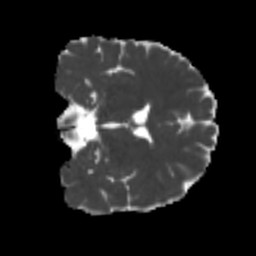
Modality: MD
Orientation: coronal
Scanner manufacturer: siemens
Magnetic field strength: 3 T
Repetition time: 4 s
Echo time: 0.0594 s